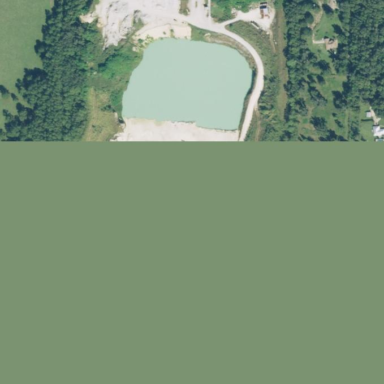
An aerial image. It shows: Quarry area.